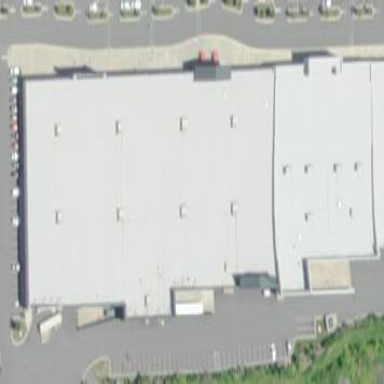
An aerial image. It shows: Outdoor shop with flat-roofed brown building.